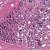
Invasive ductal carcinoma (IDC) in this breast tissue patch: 0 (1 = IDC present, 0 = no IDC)